Field crop: maize
Growth stage: 2
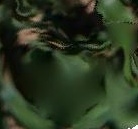
Species: maize